Question: I downloaded some example code from <URL> and saw that the BookRepository.cs class was grouped beneath the IBookRepository.cs interface. Maybe this is a newbie question, but how do they do that?

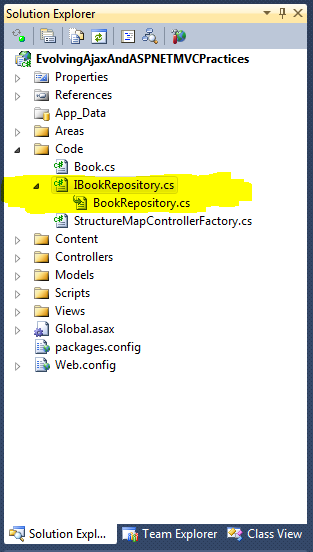
Answer: might have used a <URL>:

And here's another <URL> on this topic.
Or might have simply grouped it like this in the <URL>:
'''
<Compile Include="Code\BookRepository.cs">
<DependentUpon>IBookRepository.cs</DependentUpon>
</Compile>
<Compile Include="Code\IBookRepository.cs" />
'''